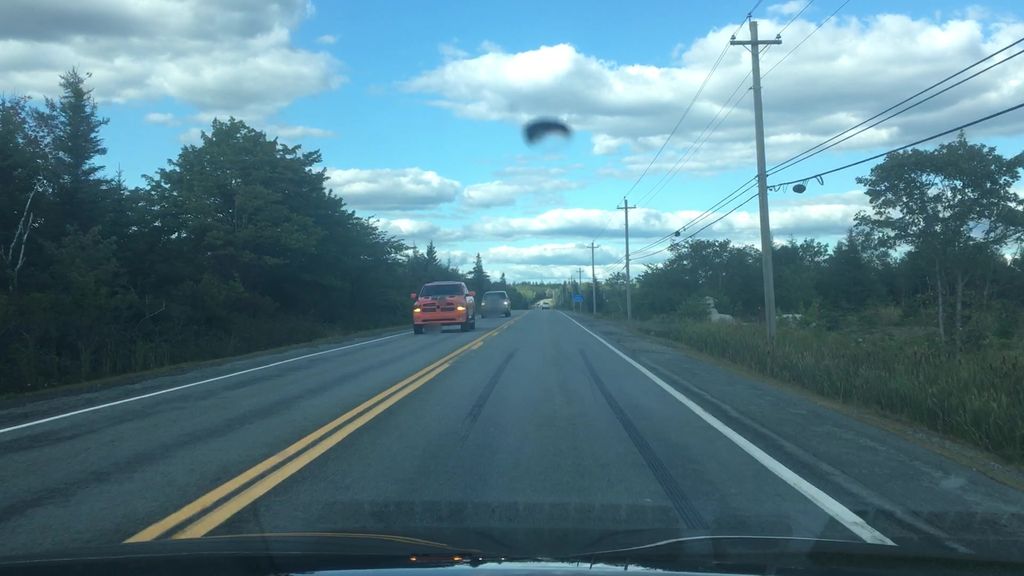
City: halifax